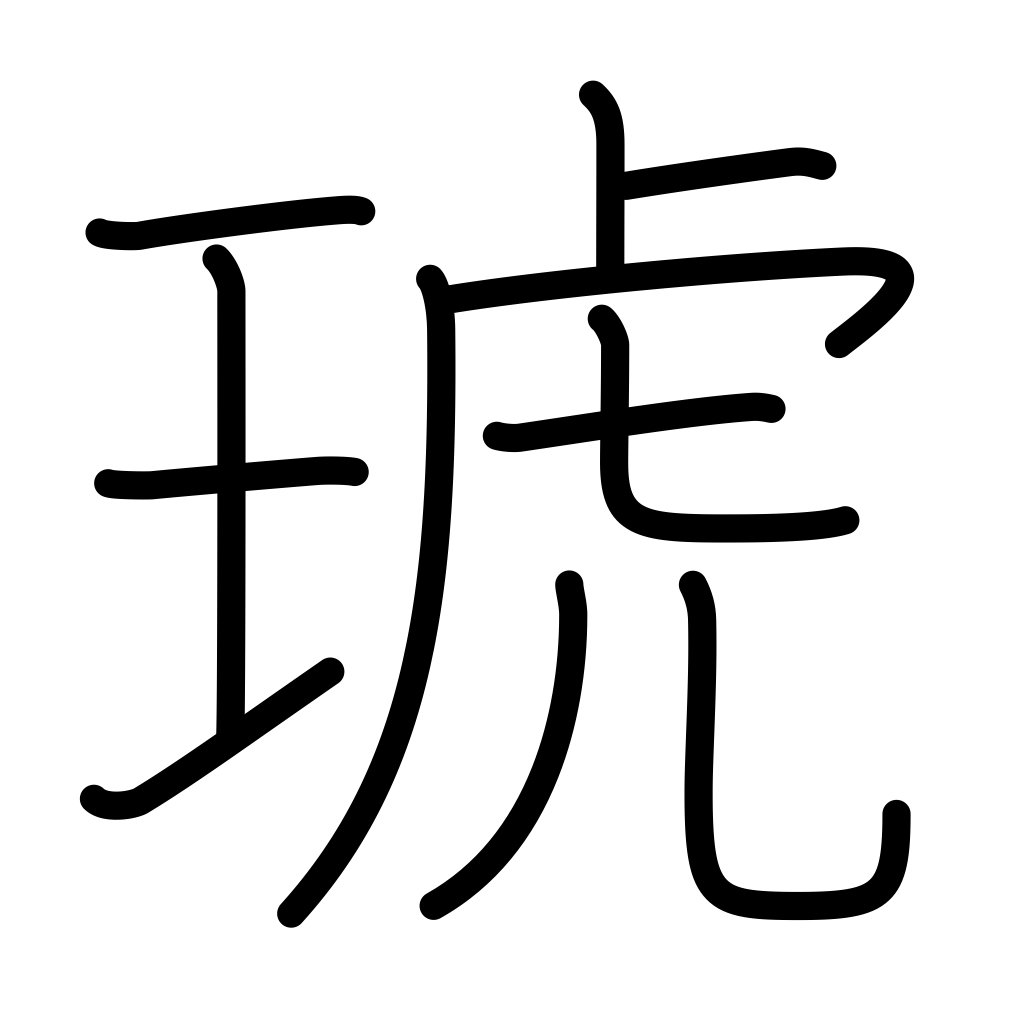
Meaning: jewelled utensil